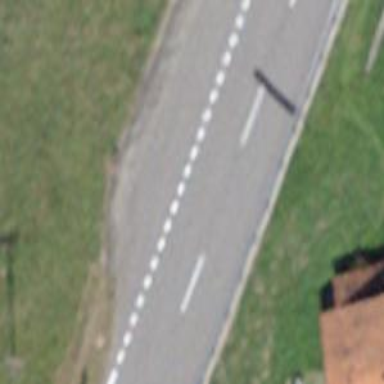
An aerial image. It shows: Secondary road.